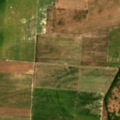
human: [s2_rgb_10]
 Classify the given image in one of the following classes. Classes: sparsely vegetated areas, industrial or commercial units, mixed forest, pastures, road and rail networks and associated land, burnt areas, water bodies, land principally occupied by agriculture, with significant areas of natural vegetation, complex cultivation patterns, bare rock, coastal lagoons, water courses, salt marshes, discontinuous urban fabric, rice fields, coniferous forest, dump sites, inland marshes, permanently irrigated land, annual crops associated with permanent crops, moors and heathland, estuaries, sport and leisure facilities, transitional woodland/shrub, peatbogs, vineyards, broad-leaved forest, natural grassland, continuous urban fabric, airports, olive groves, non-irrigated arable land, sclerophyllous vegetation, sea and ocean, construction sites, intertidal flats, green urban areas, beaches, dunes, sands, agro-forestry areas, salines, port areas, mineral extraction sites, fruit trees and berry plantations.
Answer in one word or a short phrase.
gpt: non-irrigated arable land, pastures